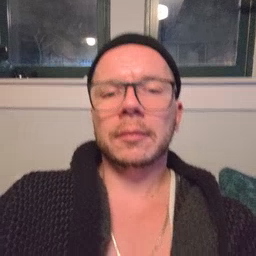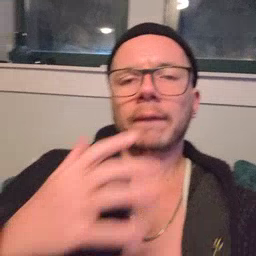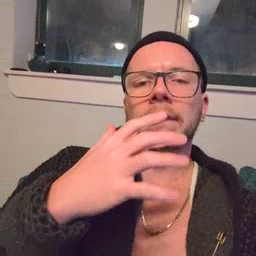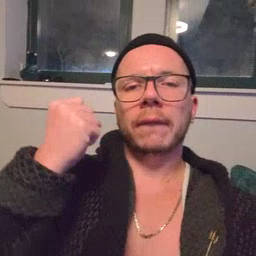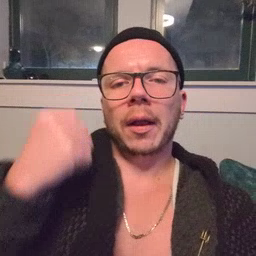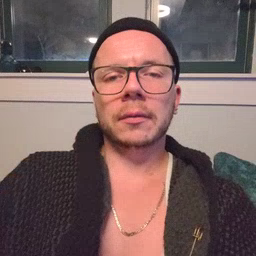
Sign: fast